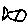
Label: fish